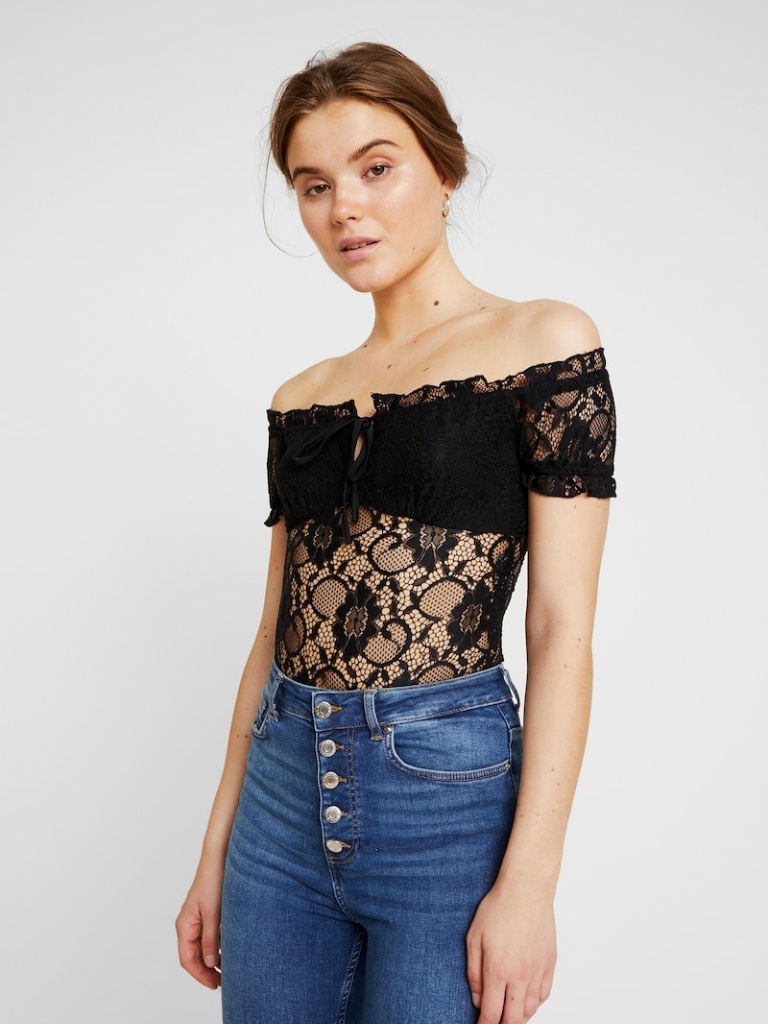
lace tight sleeveless waist length Fully Tucked in off-shoulder bodysuit